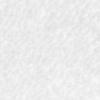
Label: no_change